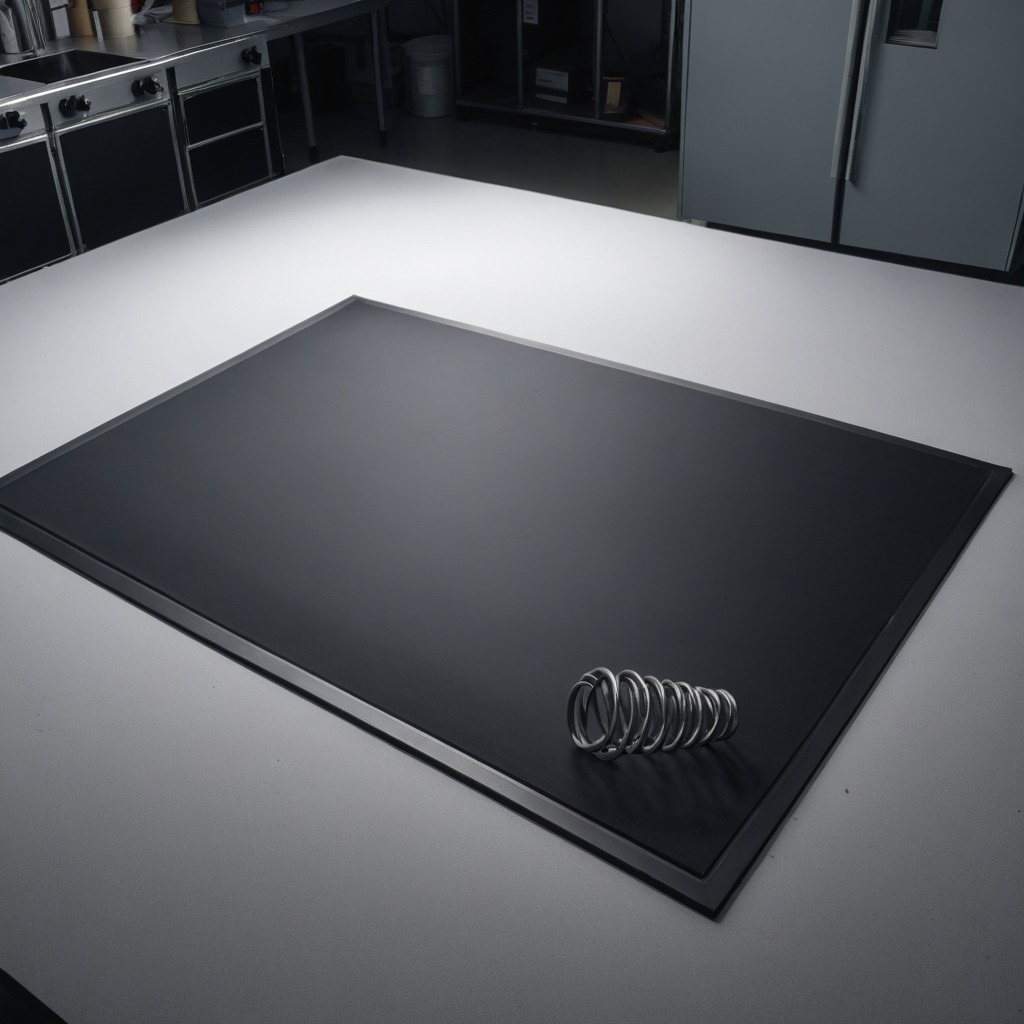
A coiled metal spring lies on the clean granite tabletop covered with a black rubber mat inside a workshop under bright overhead lighting crisp shadows high clarity worn but beneath the mat